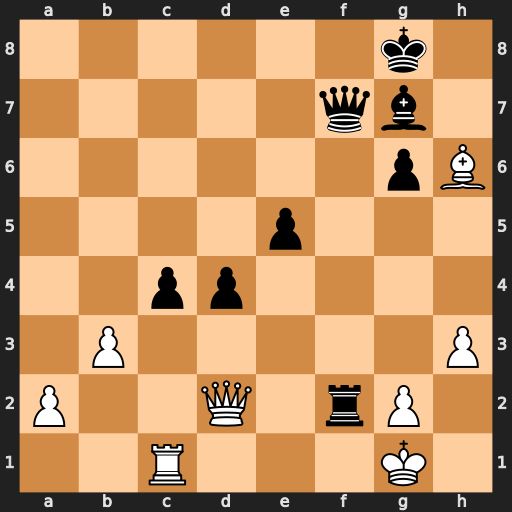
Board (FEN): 6k1/5qb1/6pB/4p3/2pp4/1P5P/P2Q1rP1/2R3K1
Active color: w
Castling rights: -
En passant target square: -
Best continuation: Qxf2 Bxh6 Qxf7+ Kxf7 Rxc4